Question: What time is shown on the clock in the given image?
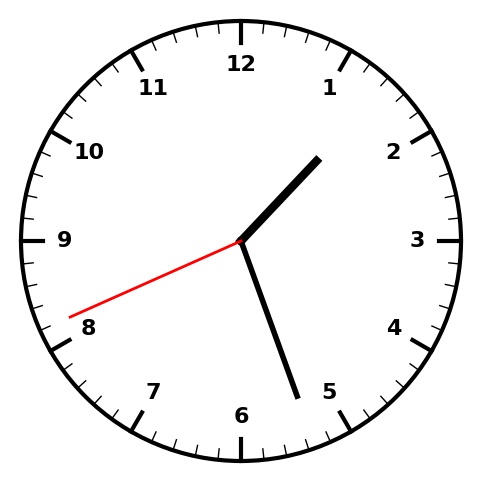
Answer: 01:26:41